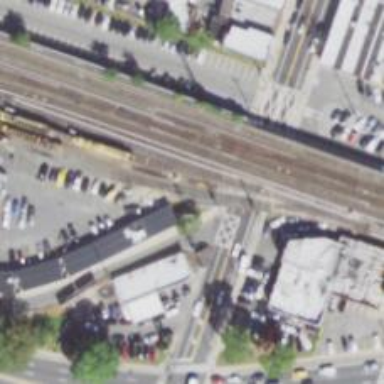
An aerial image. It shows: Electrified rail spur service.